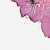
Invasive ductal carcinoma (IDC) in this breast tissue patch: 0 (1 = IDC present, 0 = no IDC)